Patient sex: M
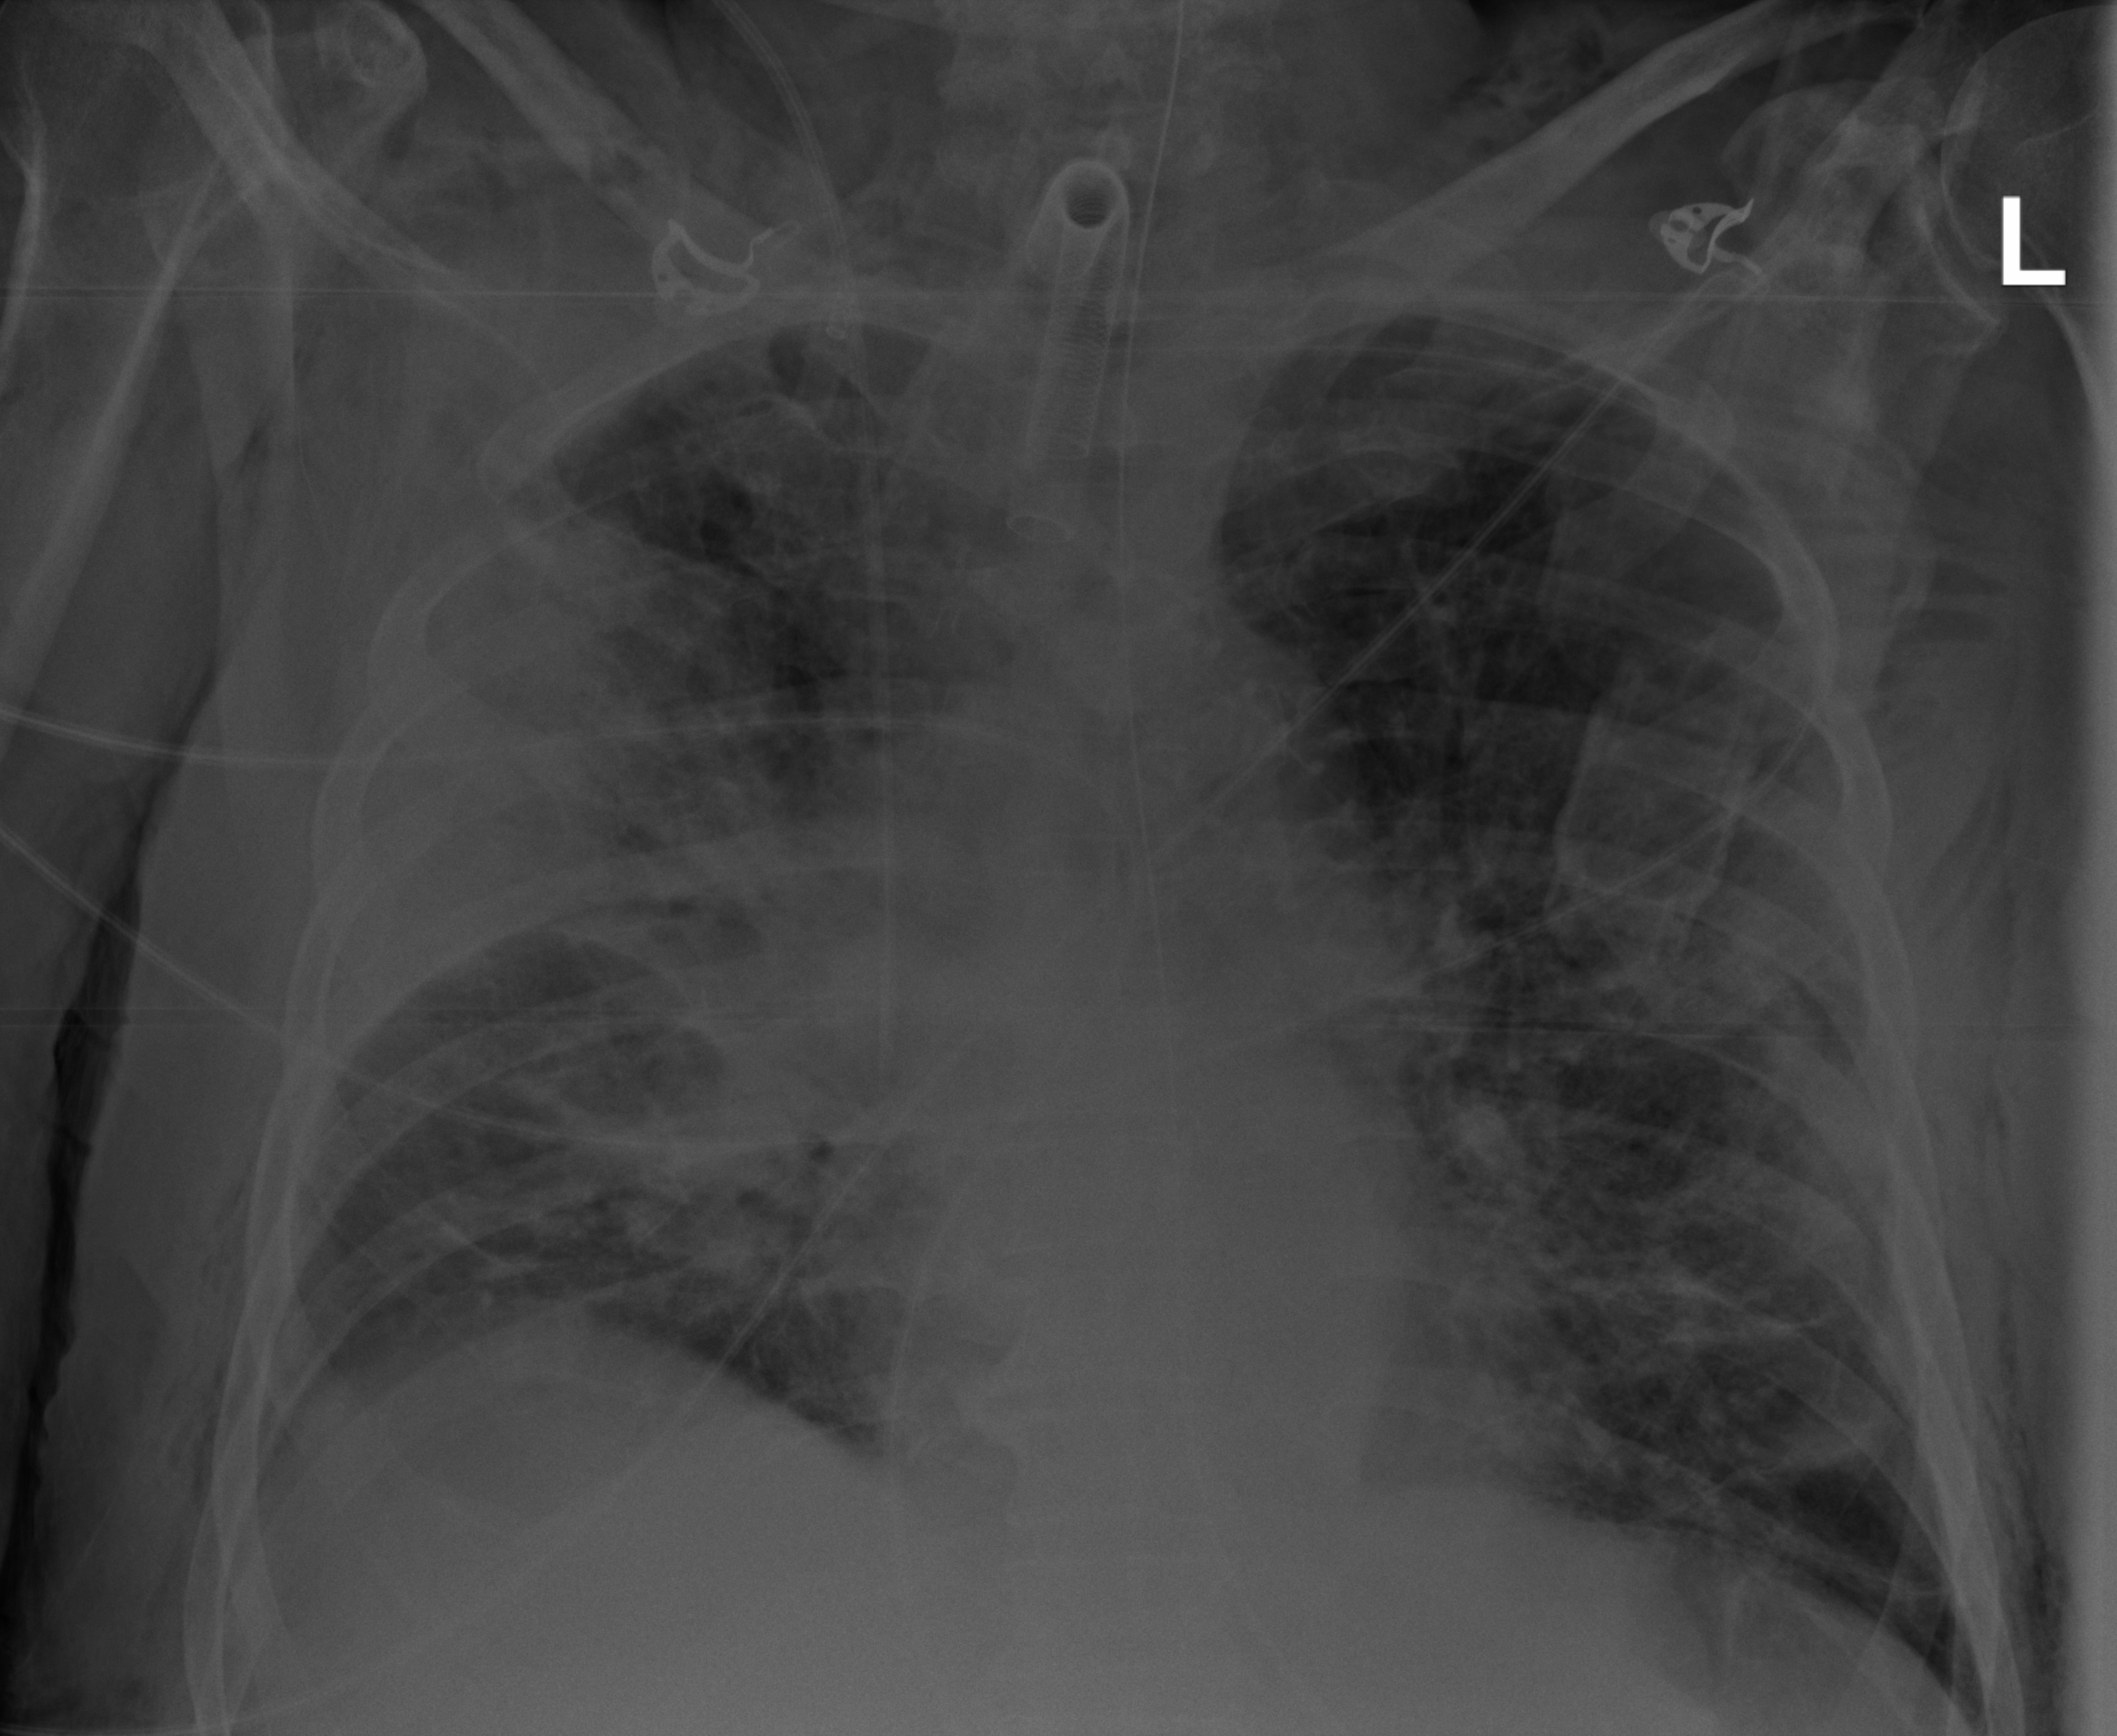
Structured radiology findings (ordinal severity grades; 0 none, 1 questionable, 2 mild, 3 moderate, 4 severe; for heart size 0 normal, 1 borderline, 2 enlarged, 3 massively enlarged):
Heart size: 0
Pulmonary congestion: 0
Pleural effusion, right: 2
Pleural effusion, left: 0
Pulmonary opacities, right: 3
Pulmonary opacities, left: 3
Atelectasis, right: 2
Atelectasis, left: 2